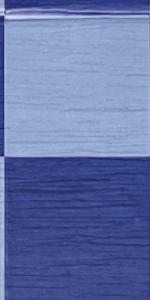
Label: Empty